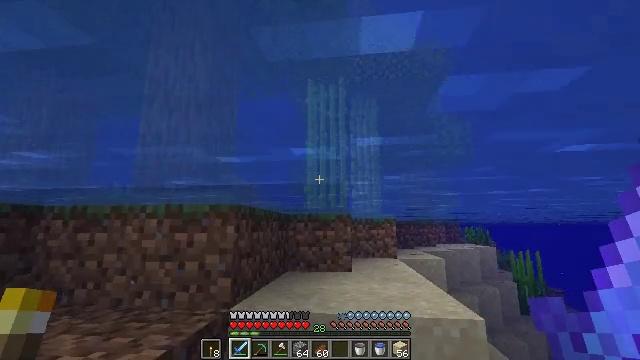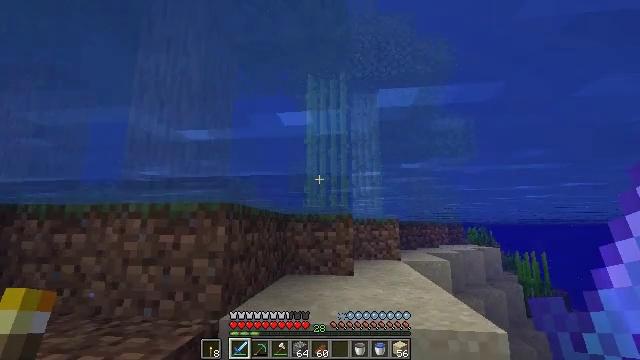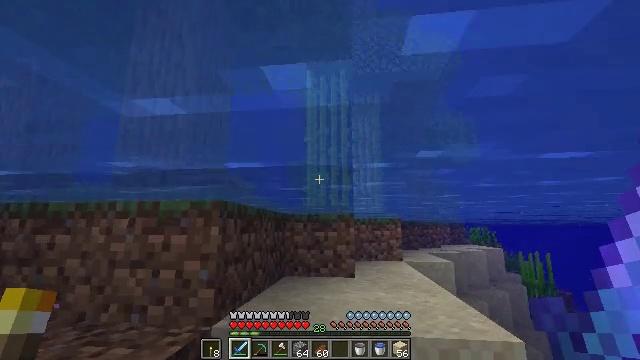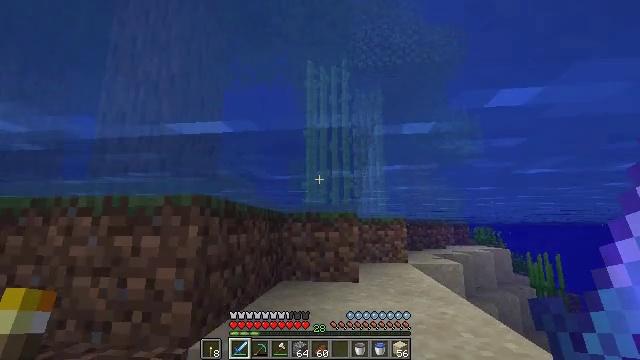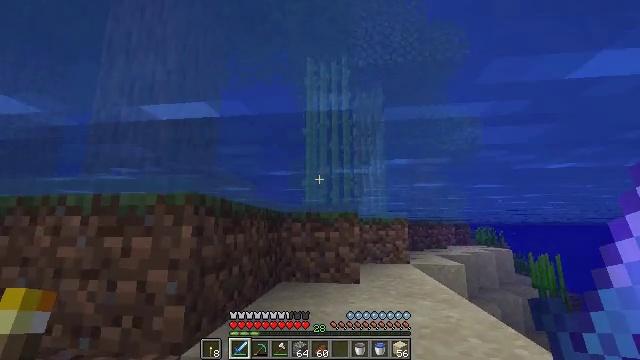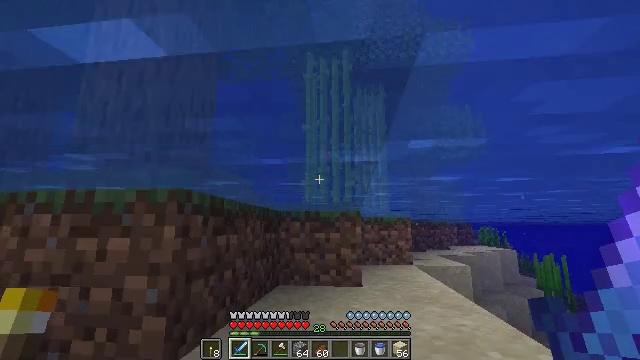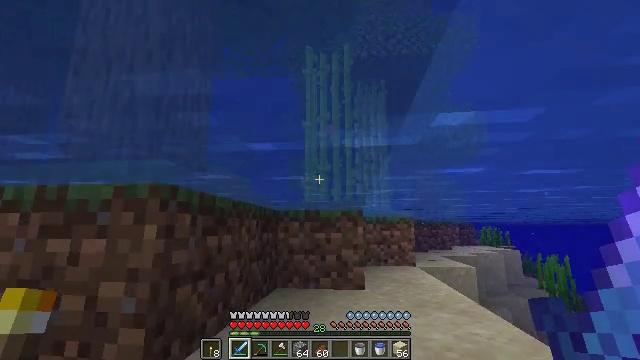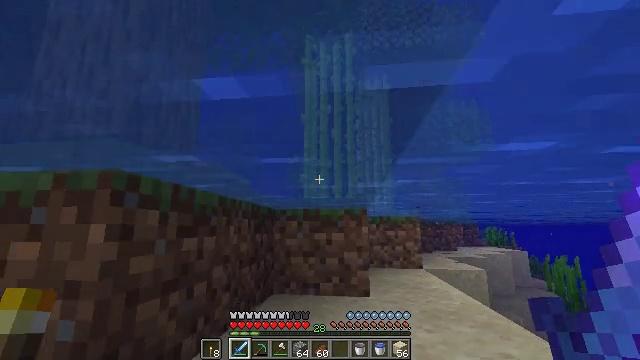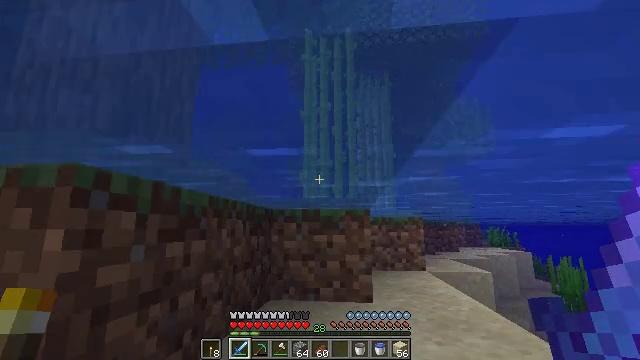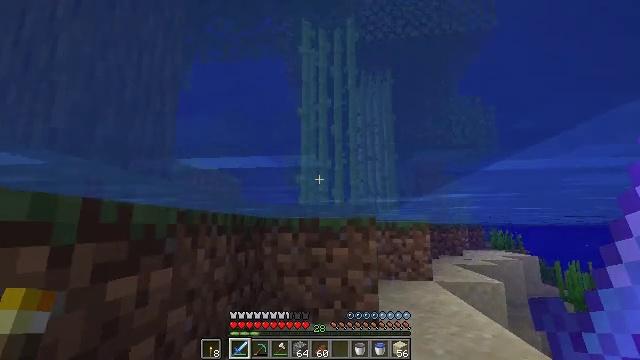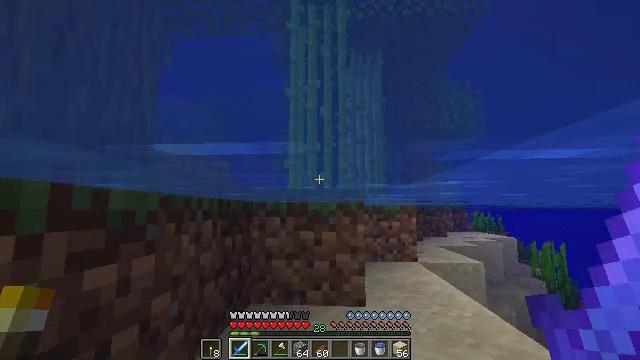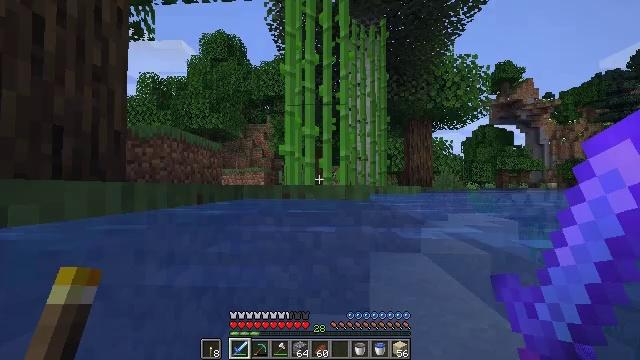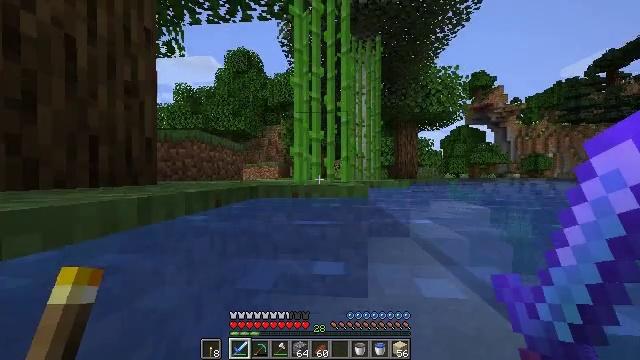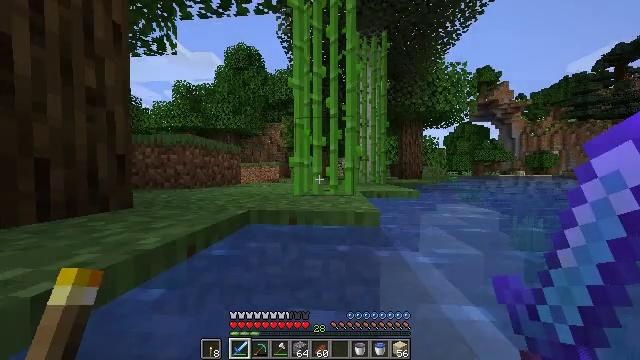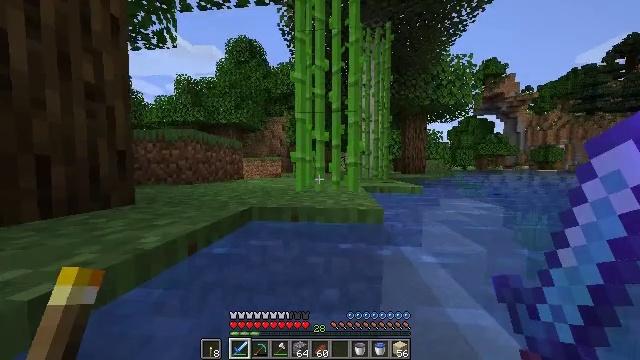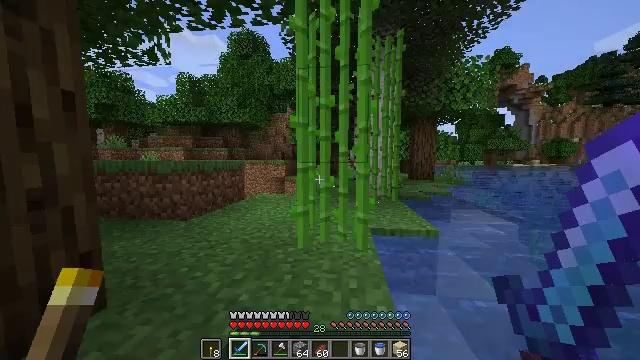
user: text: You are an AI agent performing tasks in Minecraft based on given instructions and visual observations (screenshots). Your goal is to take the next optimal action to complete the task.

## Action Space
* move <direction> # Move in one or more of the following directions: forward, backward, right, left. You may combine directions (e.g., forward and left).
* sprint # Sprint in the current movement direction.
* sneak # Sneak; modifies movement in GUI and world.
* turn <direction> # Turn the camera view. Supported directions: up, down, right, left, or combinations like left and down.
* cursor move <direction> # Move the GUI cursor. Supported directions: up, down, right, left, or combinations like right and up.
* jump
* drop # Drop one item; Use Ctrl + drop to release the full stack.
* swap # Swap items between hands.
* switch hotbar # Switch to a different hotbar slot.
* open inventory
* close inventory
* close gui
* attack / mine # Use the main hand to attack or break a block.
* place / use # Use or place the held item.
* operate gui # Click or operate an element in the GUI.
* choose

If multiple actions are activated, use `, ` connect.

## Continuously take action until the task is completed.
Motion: motion action
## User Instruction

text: Cut down the sugar cane stalks.
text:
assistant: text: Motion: move forward, sprint
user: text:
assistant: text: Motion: move forward, sprint
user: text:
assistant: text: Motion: move forward, sprint
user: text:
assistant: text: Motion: move forward, sprint
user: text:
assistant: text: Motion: move forward, sprint
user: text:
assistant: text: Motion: move forward, sprint
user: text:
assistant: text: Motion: move forward, sprint
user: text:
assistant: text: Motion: move forward, sprint, jump
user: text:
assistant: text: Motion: move forward, sprint, jump
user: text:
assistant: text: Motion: move forward, sprint, turn right and down, jump
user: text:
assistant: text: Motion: move forward, sprint, turn down, jump
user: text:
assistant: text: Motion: move forward, sprint, turn left and down, jump
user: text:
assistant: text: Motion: move forward, sprint, jump
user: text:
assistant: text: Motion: move forward, sprint, turn down, jump
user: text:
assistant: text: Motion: move forward, sprint, turn left and down, jump
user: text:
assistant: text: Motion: move forward, sprint, turn down, jump
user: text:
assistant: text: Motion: move forward, sprint, turn right and down, jump
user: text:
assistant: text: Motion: move forward, sprint, jump
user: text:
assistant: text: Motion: move forward, sprint, turn down, jump
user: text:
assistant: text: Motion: move forward, sprint, turn right and down, jump
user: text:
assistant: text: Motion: move forward, sprint, turn right and down, jump
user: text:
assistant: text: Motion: move forward, sprint, turn down, attack / mine, jump
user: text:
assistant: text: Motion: move forward, sprint, turn left and down, attack / mine
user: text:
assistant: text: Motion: move forward, sprint, turn down, attack / mine
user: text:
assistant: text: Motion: move forward, sprint, attack / mine
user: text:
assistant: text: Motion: move forward, sprint
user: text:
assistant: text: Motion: move forward, sprint
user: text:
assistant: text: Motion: move forward, sprint, turn right
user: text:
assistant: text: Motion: move forward, sprint, turn right
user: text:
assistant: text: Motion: move forward, sprint, turn right